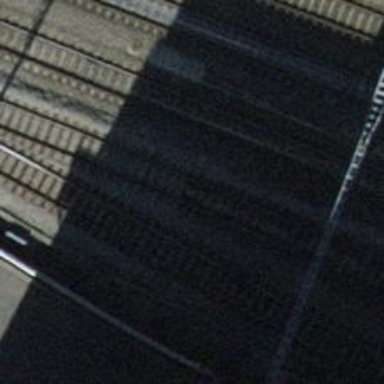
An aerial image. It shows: Railway switch.